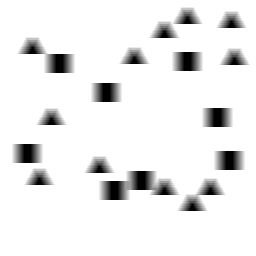
Squares: 8
Triangles: 12
Stars: 0
Total shapes: 20